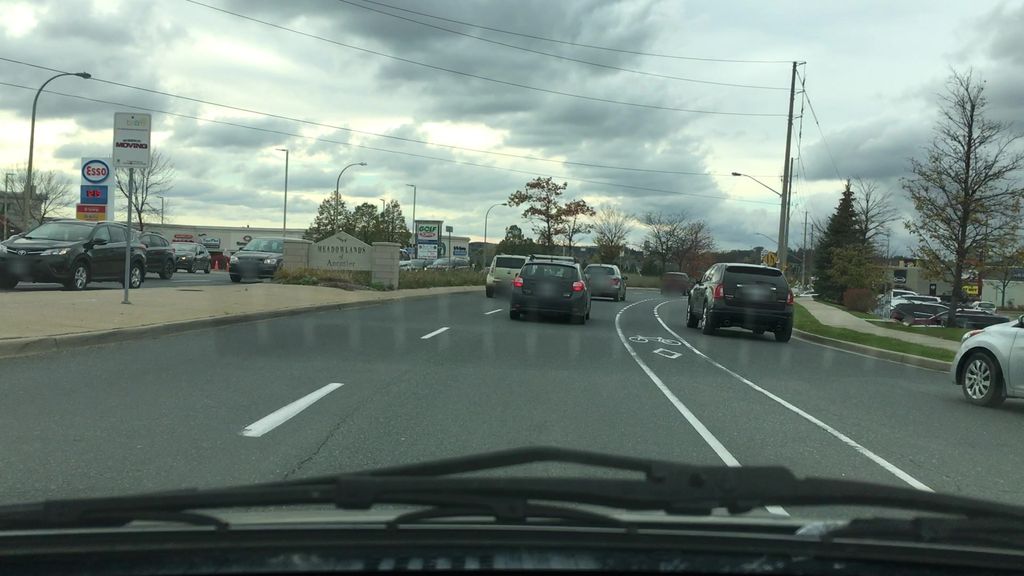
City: hamilton